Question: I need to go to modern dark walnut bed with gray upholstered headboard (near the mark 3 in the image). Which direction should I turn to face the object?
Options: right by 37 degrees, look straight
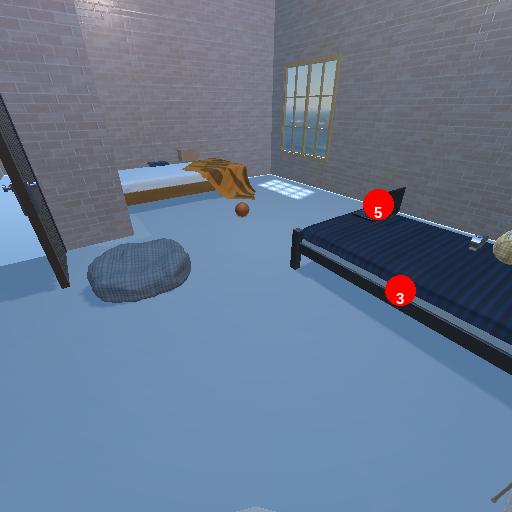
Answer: right by 37 degrees